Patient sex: M
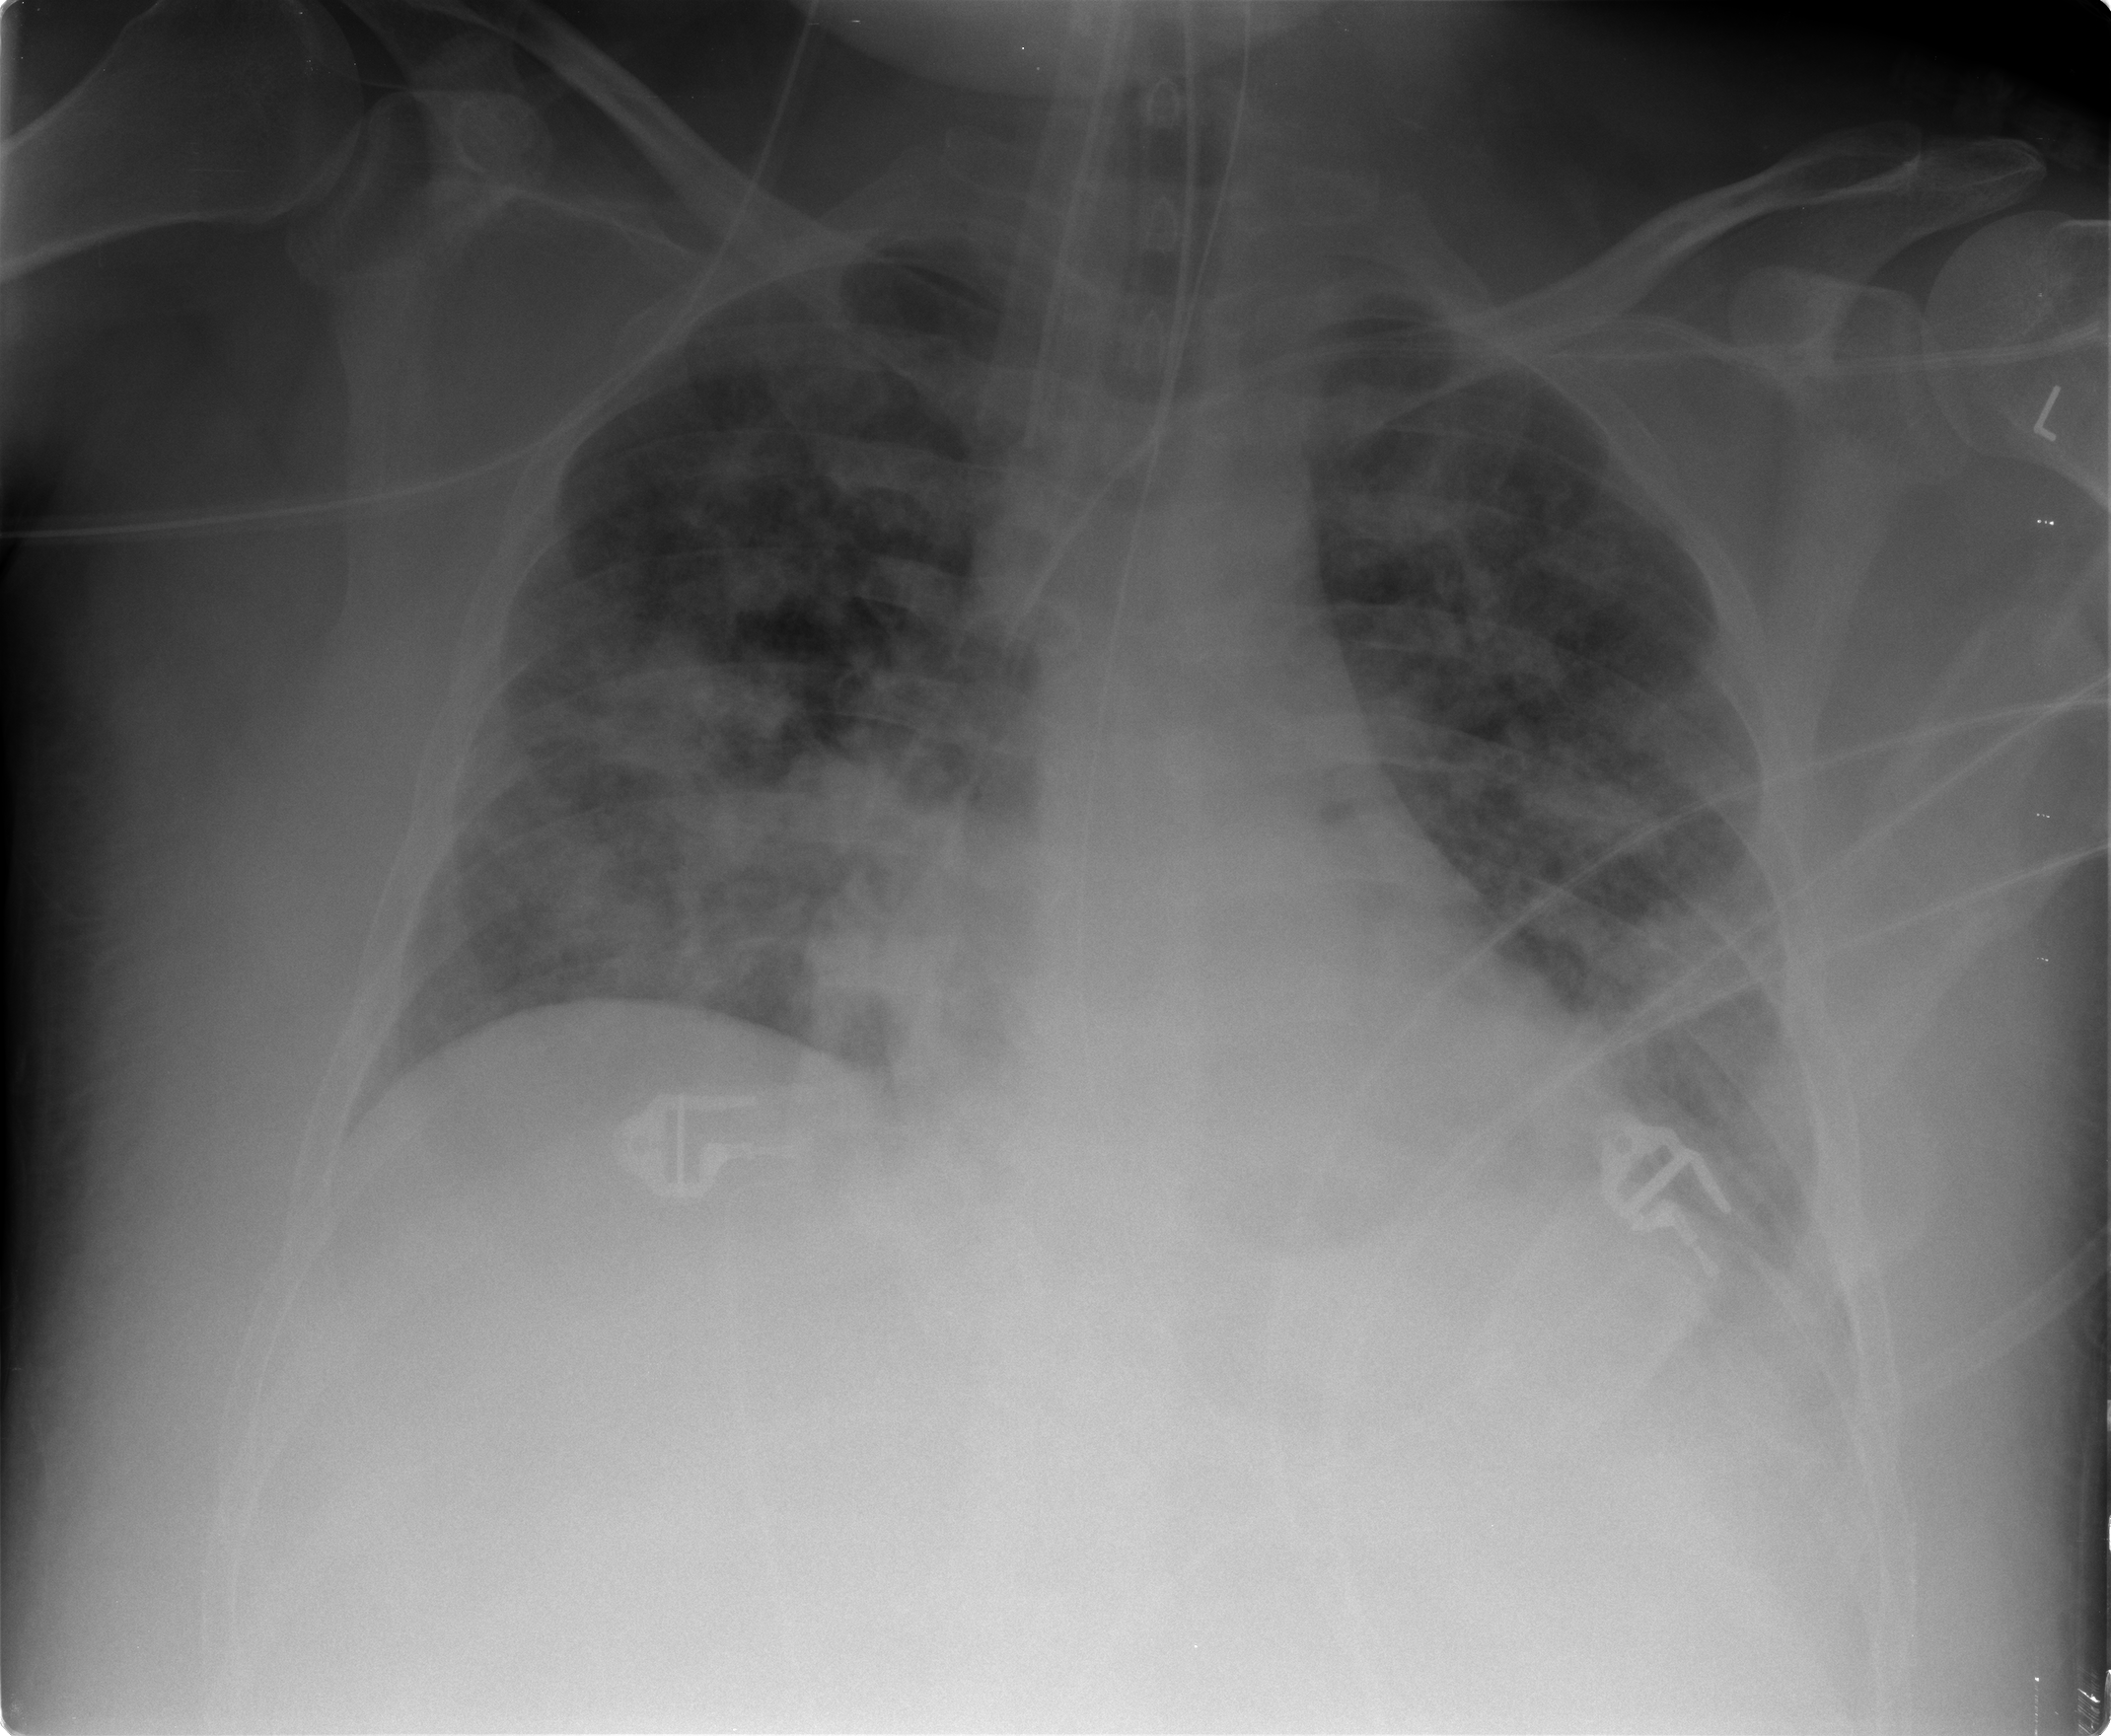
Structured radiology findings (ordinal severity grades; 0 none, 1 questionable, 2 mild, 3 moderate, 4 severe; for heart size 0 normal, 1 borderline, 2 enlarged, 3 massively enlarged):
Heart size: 0
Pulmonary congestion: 0
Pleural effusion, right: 0
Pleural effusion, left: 0
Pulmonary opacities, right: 3
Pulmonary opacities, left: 3
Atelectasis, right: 3
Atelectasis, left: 3